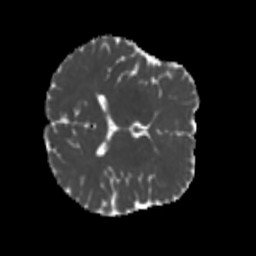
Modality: MD
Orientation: axial
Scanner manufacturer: siemens
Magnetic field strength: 3 T
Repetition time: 4 s
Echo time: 0.0594 s